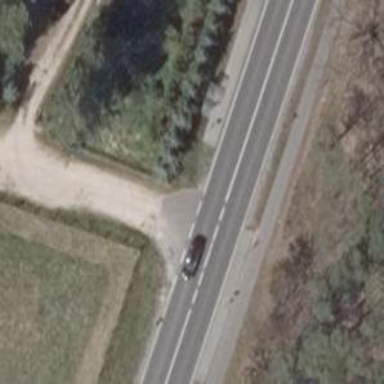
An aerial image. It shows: Road with "give way" sign.